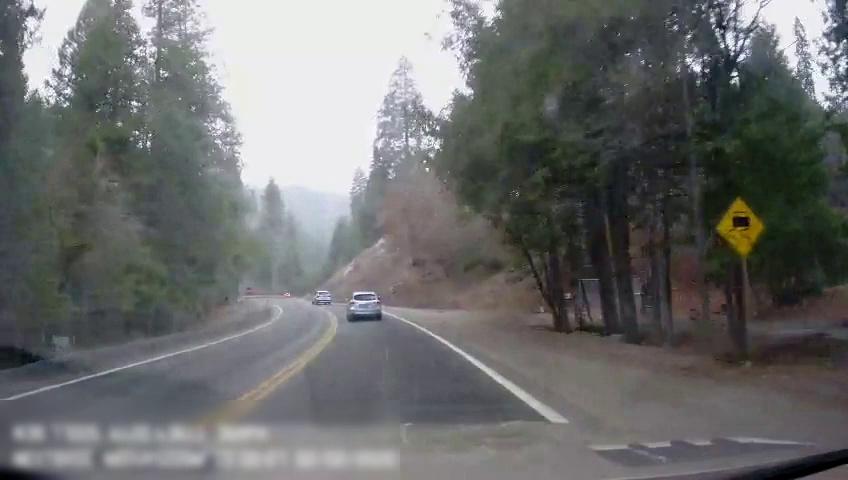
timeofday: Day
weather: Cloudy
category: Drivable Space
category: Vehicles | SUV
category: Vehicles | SUV
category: Lanes | Alternate Lane
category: Lanes | Current Lane
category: Lanes | Opposite Lane
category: Lanes | Opposite Lane
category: Traffic | Signs